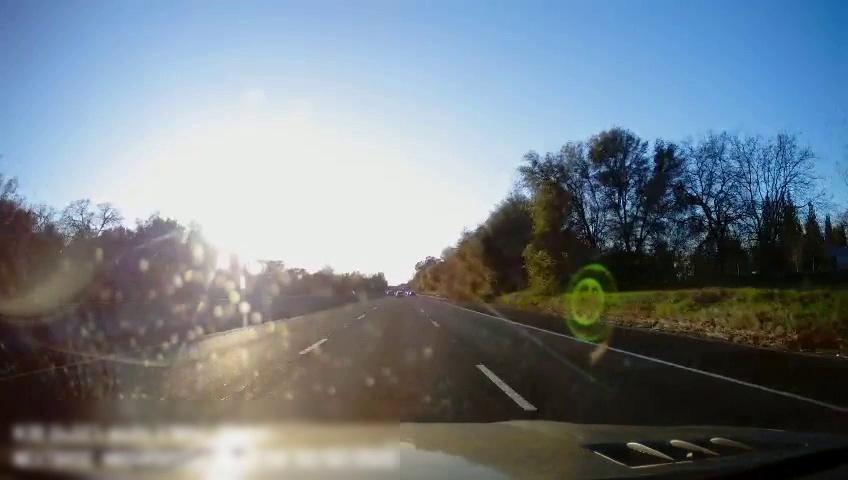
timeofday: Day
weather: Cloudy
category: Drivable Space
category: Vehicles | Car
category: Lanes | Alternate Lane
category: Lanes | Current Lane
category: Lanes | Current Lane
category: Lanes | Alternate Lane